Field crop: tomato
Growth stage: 1
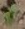
Species: solanum